Interaction volume radius: 5 \u00c5
Interaction volume height: 45 \u00c5
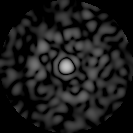
Disorder parameter: 0.8326